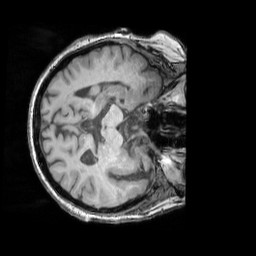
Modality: T1w
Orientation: axial
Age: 74
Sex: female
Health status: ill
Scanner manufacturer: siemens
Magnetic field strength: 3 T
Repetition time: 1.75 s
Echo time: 0.00418 s